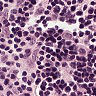
Metastatic tissue present: no